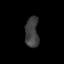
Tissue: lung
Cell type: Epithelial cells
Senescence score: 0.2264
Nuclear area (px): 404
Mean DAPI intensity: 62.295